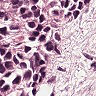
Metastatic tissue present: yes